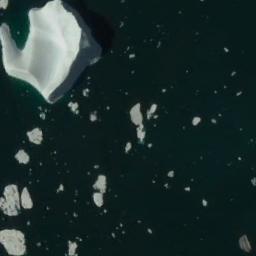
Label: sea_ice